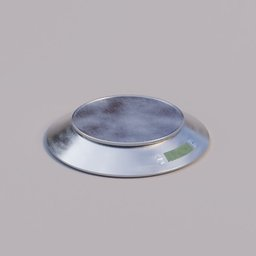
Label: tools